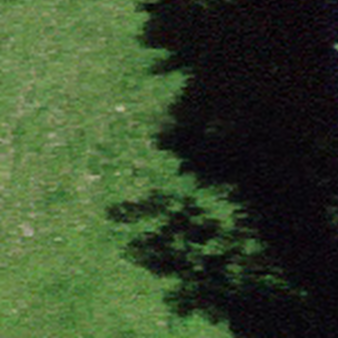
Label: other